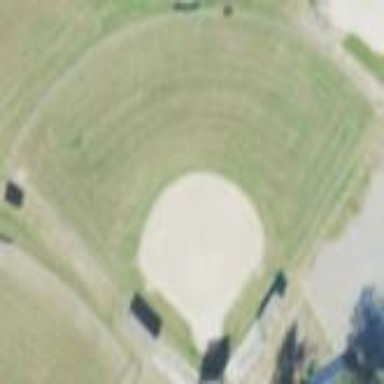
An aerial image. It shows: Clay baseball pitch for leisure and sports.